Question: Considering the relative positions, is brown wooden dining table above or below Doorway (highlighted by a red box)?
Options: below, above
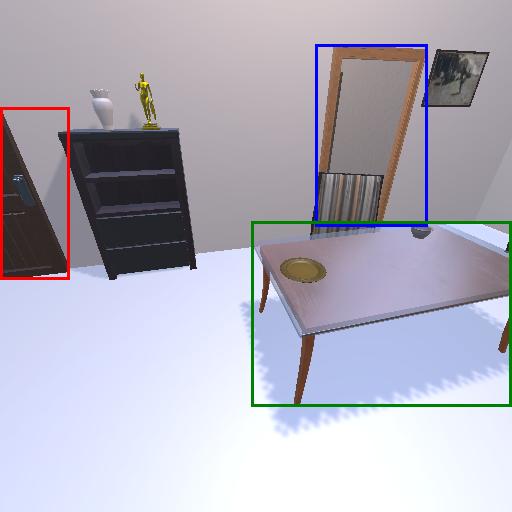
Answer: below